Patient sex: F
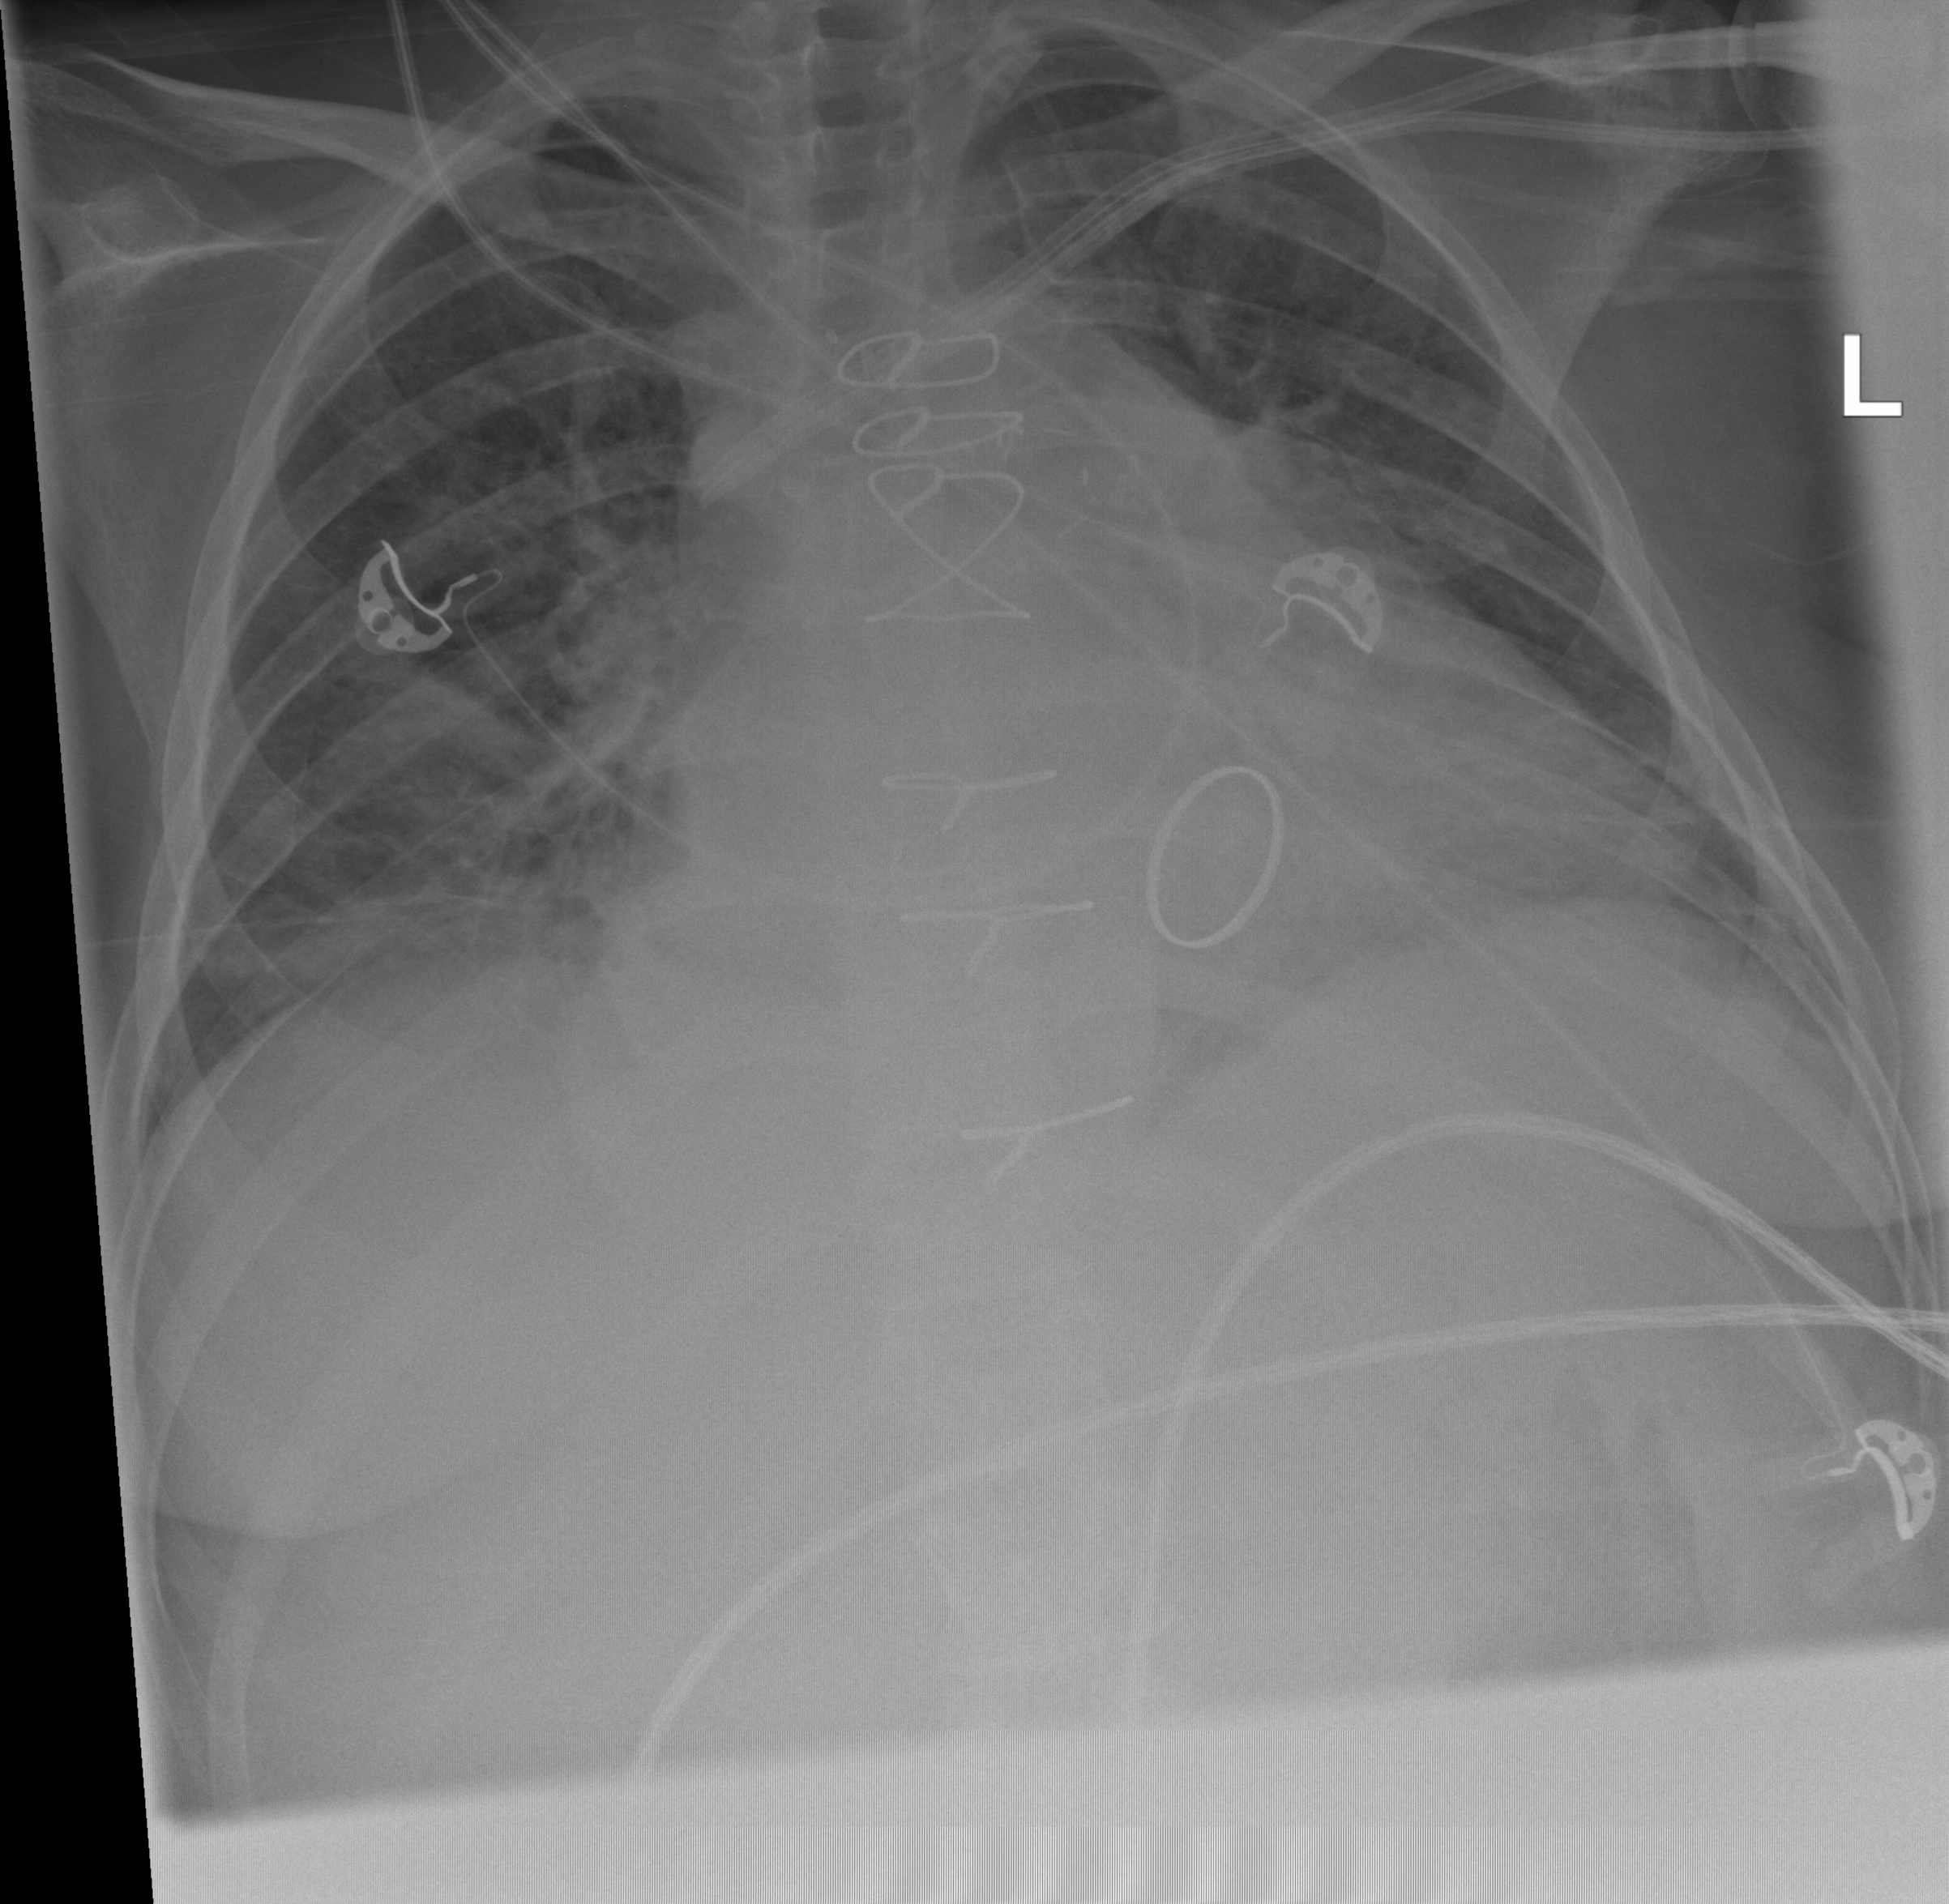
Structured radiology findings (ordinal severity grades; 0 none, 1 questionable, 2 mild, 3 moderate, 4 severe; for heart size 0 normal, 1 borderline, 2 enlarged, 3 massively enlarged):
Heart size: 3
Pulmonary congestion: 2
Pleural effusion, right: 0
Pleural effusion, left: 1
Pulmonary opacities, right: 2
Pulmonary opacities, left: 2
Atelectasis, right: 2
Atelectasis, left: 2